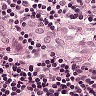
Metastatic tissue present: no